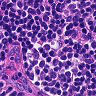
Metastatic tissue present: no